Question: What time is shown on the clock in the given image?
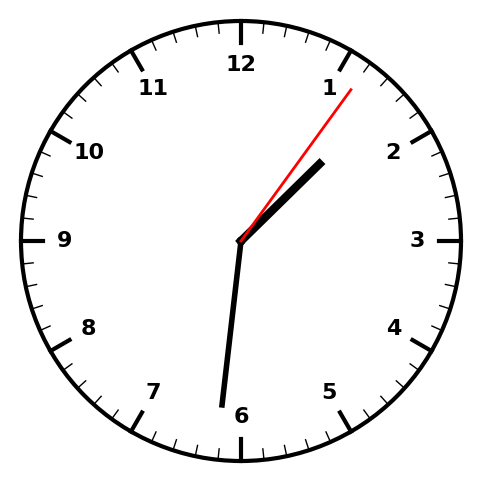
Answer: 01:31:06